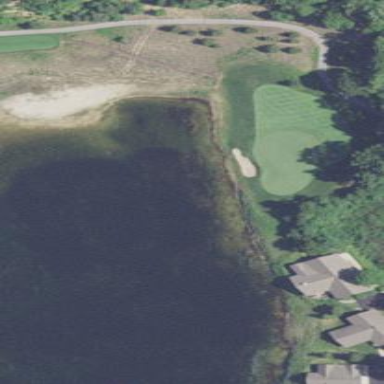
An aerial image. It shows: Rough area on grassy golf course.